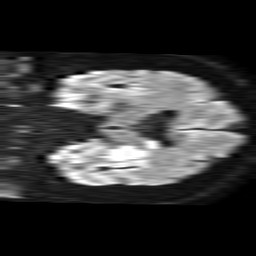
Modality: TRACE
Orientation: coronal
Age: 43
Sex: male
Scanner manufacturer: philips
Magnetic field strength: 1.5 T
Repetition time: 4.6 s
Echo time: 0.08941 s